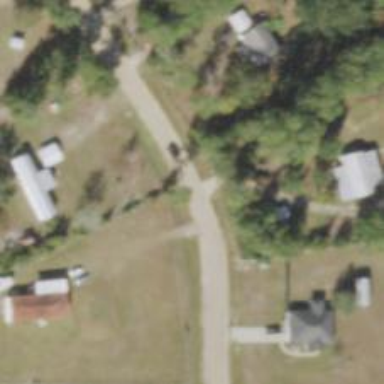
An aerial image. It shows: Residential road.